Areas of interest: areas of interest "Purple Gold Beside the Mountain"
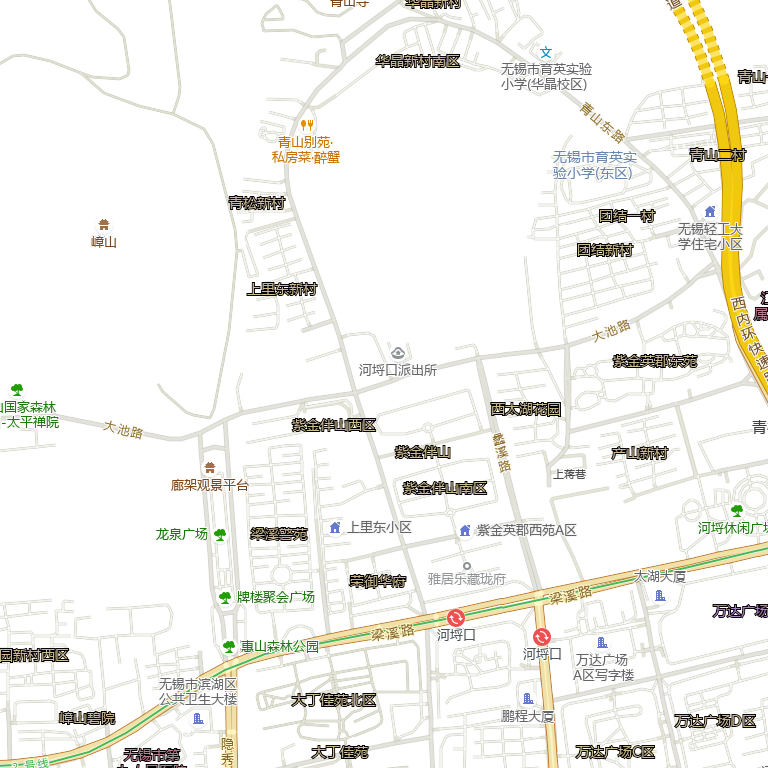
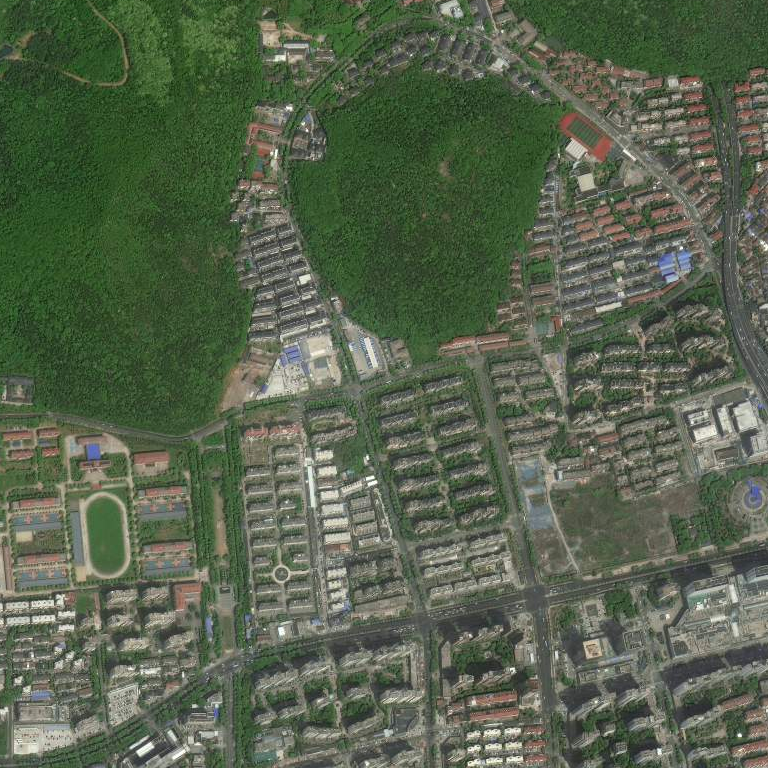